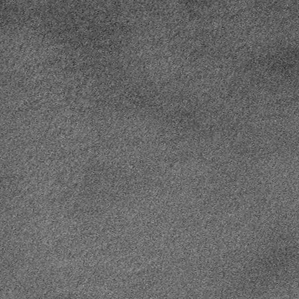
Label: frost